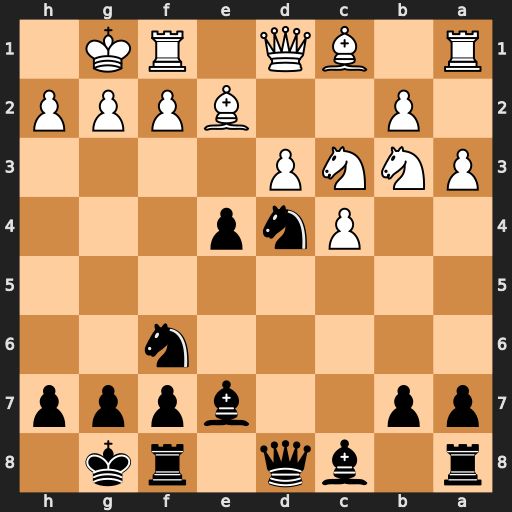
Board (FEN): r1bq1rk1/pp2bppp/5n2/8/2Pnp3/PNNP4/1P2BPPP/R1BQ1RK1
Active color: b
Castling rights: -
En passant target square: -
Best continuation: Nxb3 Qxb3 exd3 Bf3 d2